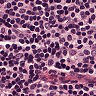
Metastatic tissue present: no